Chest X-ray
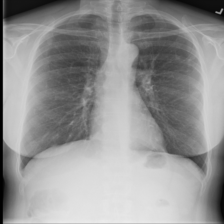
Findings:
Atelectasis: negative
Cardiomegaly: negative
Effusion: negative
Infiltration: negative
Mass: negative
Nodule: positive
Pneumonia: negative
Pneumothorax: negative
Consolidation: negative
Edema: negative
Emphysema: negative
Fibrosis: negative
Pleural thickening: negative
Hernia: negative